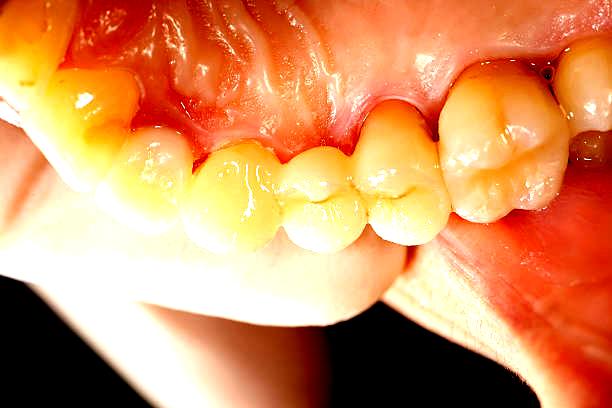
Condition: Gingivitis